Field crop: tomato
Growth stage: 1
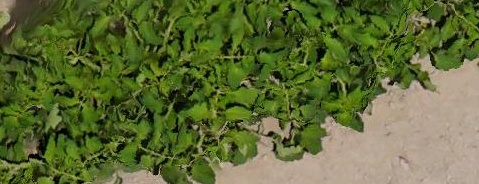
Species: tomato